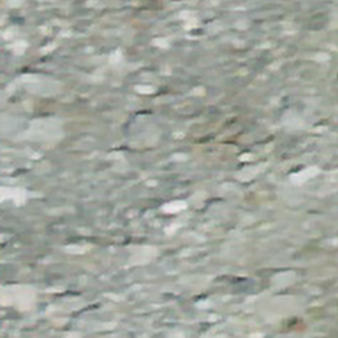
Label: other